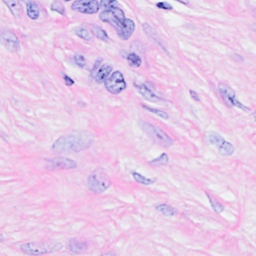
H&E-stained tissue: Breast